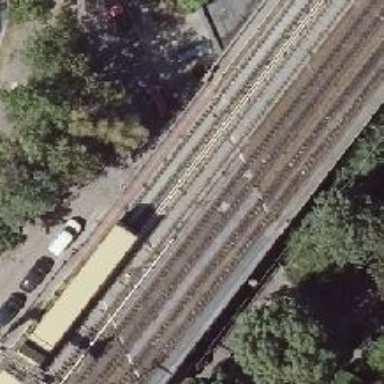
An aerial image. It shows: Light rail electrified bridge without ballast.